Question: I want to convert some set of actors into FSM using Akka FSM. Currently system is designed in the way that every actor knows what to do with results of it's action and which actor is next in sequence of processing.
Now I want to have some sort of dedicated actors, which are doing only things they should know (and now know about entire message routing), and central FSM, which knows how to route messages and process transformation flow.

Client sends some request to FSM actor, FSM actor - on transition to next state - sends message to some actor in onTransition block. That actor replies to sender with some message, which is processed inside FSM state somehow until request is finished.
So far everything looks good, however I'm not sure what will happen if multiple clients will start interaction with FSM actor. Will the "workflow" be recorded somewhere, so flows from different clients won't collide at some point (like, FSM actor receives message from another client instead of originating one)?
Is it safe to have say 10 FSM actors and round-robin router, or I need to create new FSM actor on every request from client, and then kill it once finished?
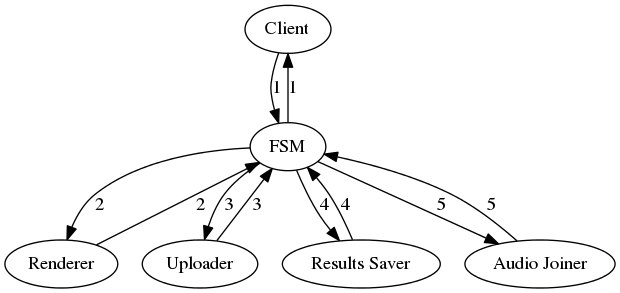
Answer: Each Akka FSM actor will have only one state at a time, so you can't use multiple FSM actors with a round-robin router in this scenario. You may consider to create a new FSM actor on every request from a client. There are other options (a shared multi-user non-Akka FSM and a pool of FSM actors which may be "busy") but creation of a per-user FSM should be better solution because of the light-weight nature of Akka actors.